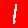
Digit: 1